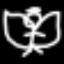
Label: angel